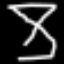
Label: hourglass